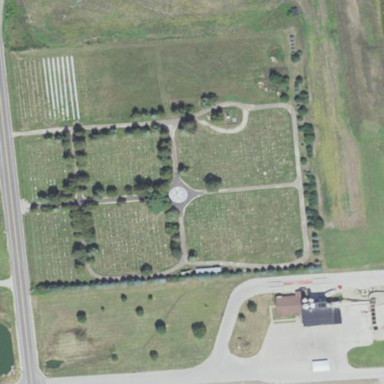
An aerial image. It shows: Graveyard area designated as cemetery.